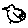
Label: bird